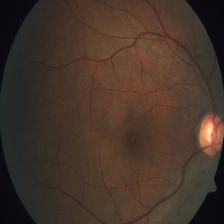
Diabetic retinopathy grade: Severe